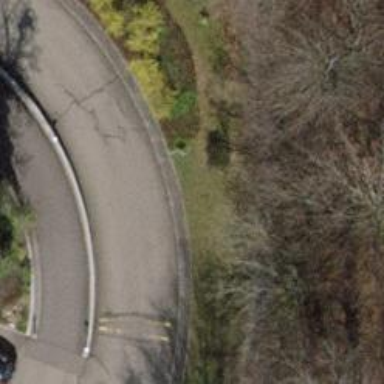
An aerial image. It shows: Service road without sidewalk.